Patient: sex M, age 70
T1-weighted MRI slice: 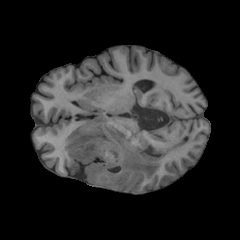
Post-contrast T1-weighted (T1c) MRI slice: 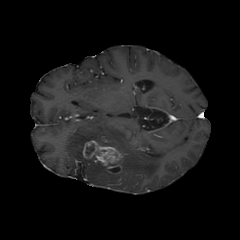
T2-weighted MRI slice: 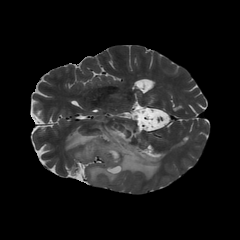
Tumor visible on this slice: yes
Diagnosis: Glioblastoma, IDH-wildtype
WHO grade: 4